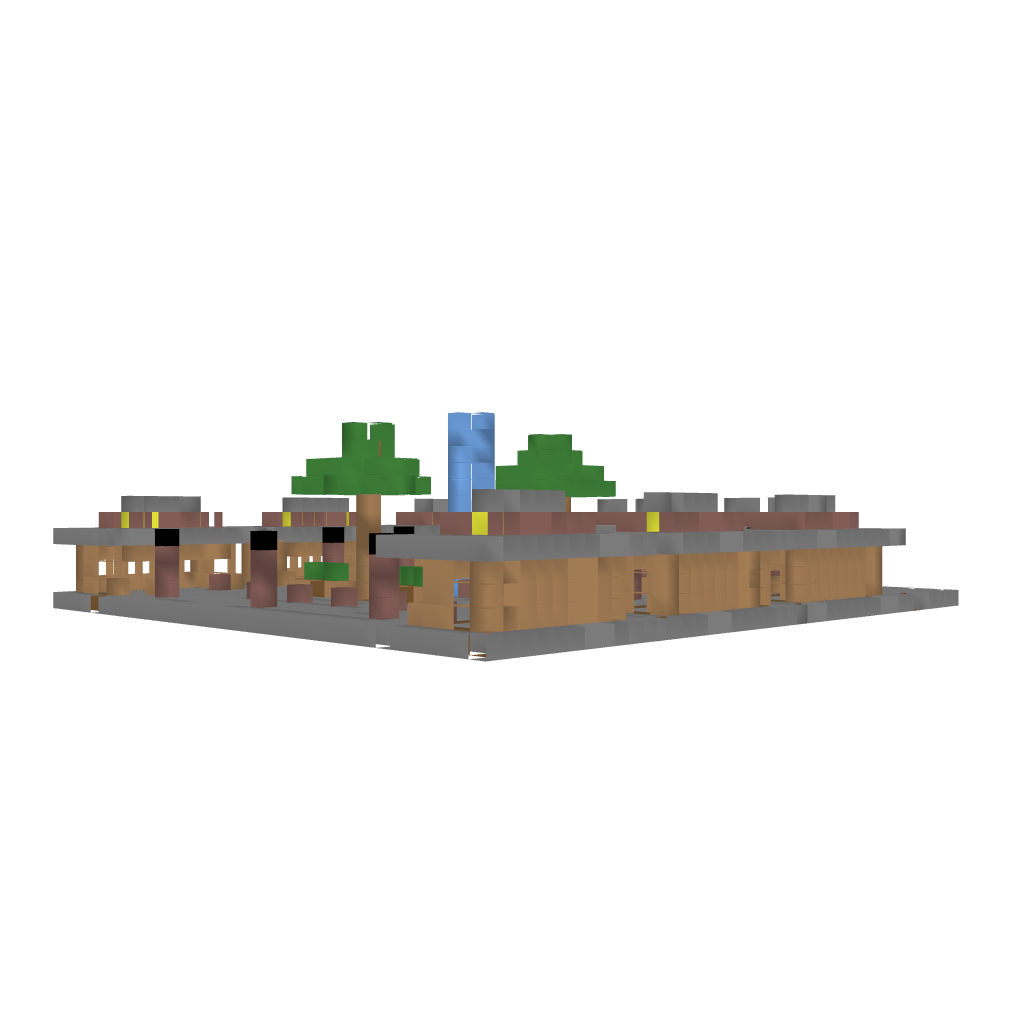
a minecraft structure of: Market Square bad low quality